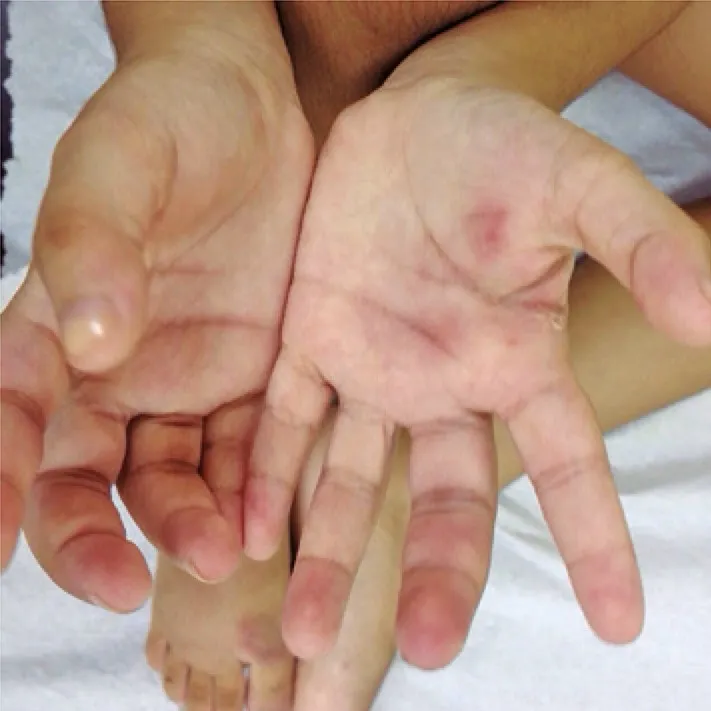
Painful subcutaneous nodules and erythematous-violaceous lesions.
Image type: medical_photograph (other_medical_photograph)